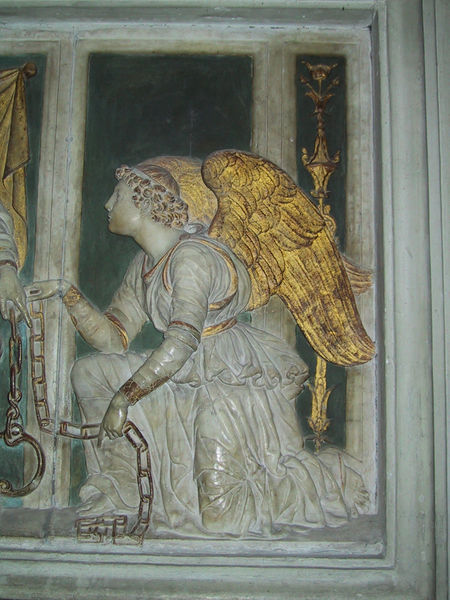
Titel: Epitaph für Nikolaus Cusanus
Künstler: Andrea Bregno
Standort: Rom, S. Pietro in Vincoli (EU - I - Latium)
Schlagwörter: blau, flügel, gott, hand, mann, mädchen, ausschnitt, frau, marmor, profil, säule, blick, falten, halten, rahmen, gewand, gold, locken, engel, relief, kette, dunkelblau, detail, plastik, junge, knie, ring, bemalt, foto, bub, ketten, knien, haarkranz, knieend, kniend, erscheinung, bitte, göttlich, zepter, fessel, pausbacken, apostel, befreiung, kettenglieder, eine engelsskulptur, mit goldenen akzenten, sehr detailreich